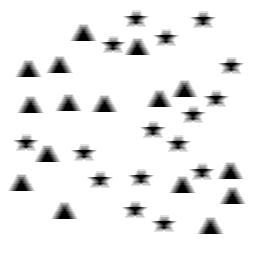
Squares: 0
Triangles: 16
Stars: 16
Total shapes: 32